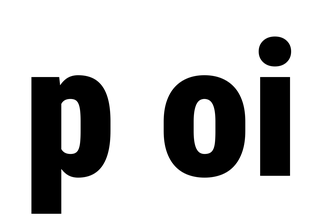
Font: Roboto_Condensed_Black